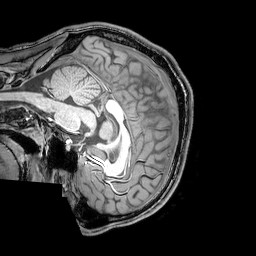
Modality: T1w
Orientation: sagittal
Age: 21
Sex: male
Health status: healthy
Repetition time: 0.081 s
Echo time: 0.037 s